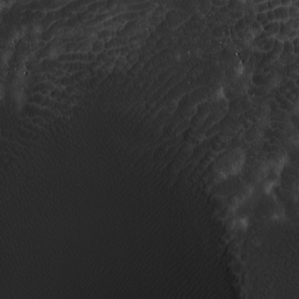
Label: non_frost